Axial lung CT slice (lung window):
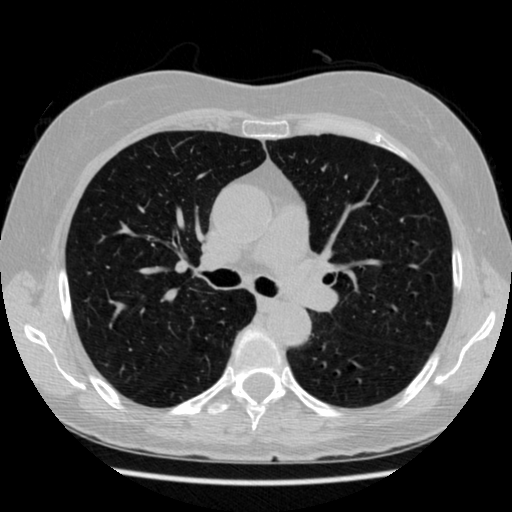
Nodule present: no